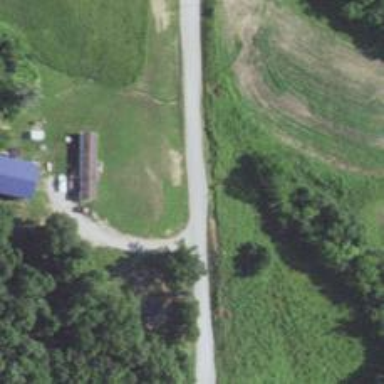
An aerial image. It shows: Unclassified road.